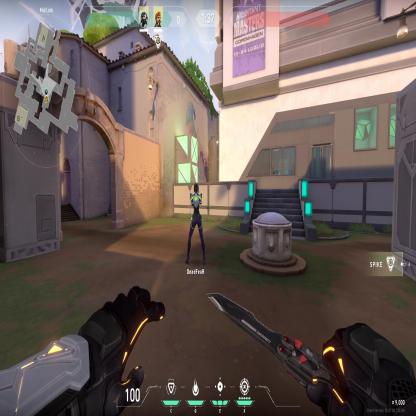
Label: teammate